Field crop: maize
Growth stage: 2
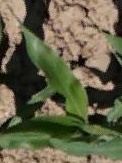
Species: maize